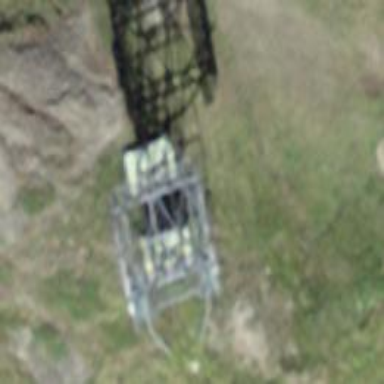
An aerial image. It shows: Pylon used for aerialway.